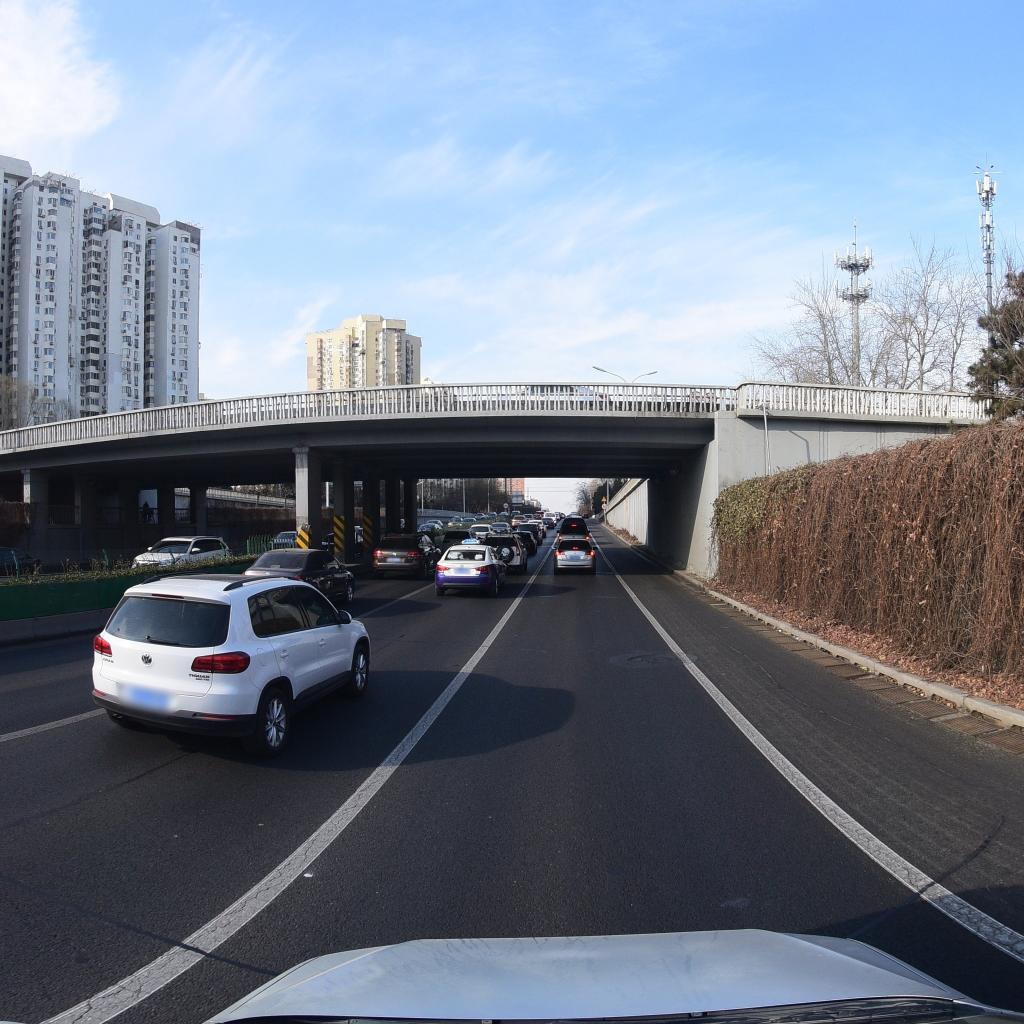
Region: Fengtai
Road damage annotations: transverse patch, transverse patch, longitudinal patch, manhole cover